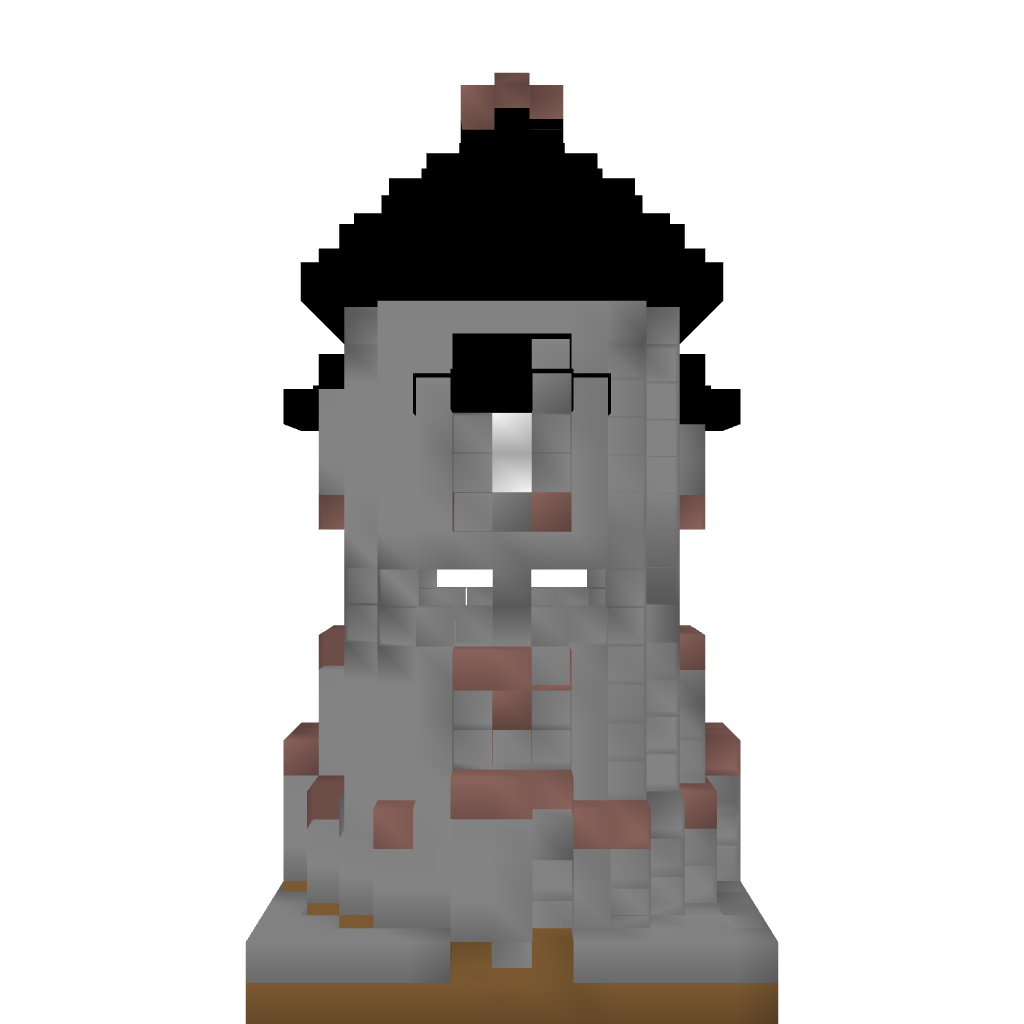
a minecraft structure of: Medieval Stonebrick Watchtower with roof